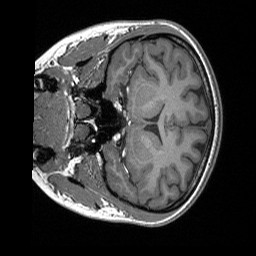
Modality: T1w
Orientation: coronal
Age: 26
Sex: female
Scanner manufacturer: siemens
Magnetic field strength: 3 T
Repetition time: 1.56 s
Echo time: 0.00207 s